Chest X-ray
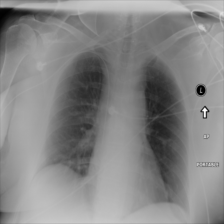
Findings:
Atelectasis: negative
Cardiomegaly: negative
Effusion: negative
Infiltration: negative
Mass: negative
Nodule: negative
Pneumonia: negative
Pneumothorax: negative
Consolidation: negative
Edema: negative
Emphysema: negative
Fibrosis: negative
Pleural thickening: negative
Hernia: negative